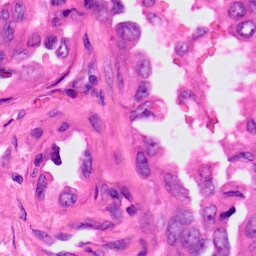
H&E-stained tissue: Lung